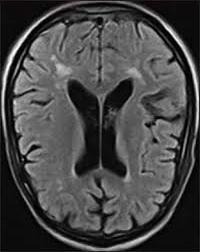
Label: notumor